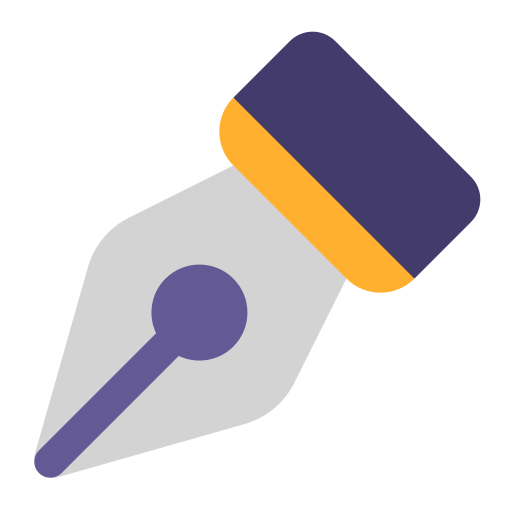
black nib flat